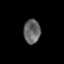
Tissue: skin
Cell type: Epithelial cells
Senescence score: 0.1893
Nuclear area (px): 399
Mean DAPI intensity: 99.609